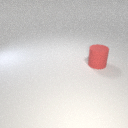
large red rubber cylinder